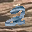
Label: 2